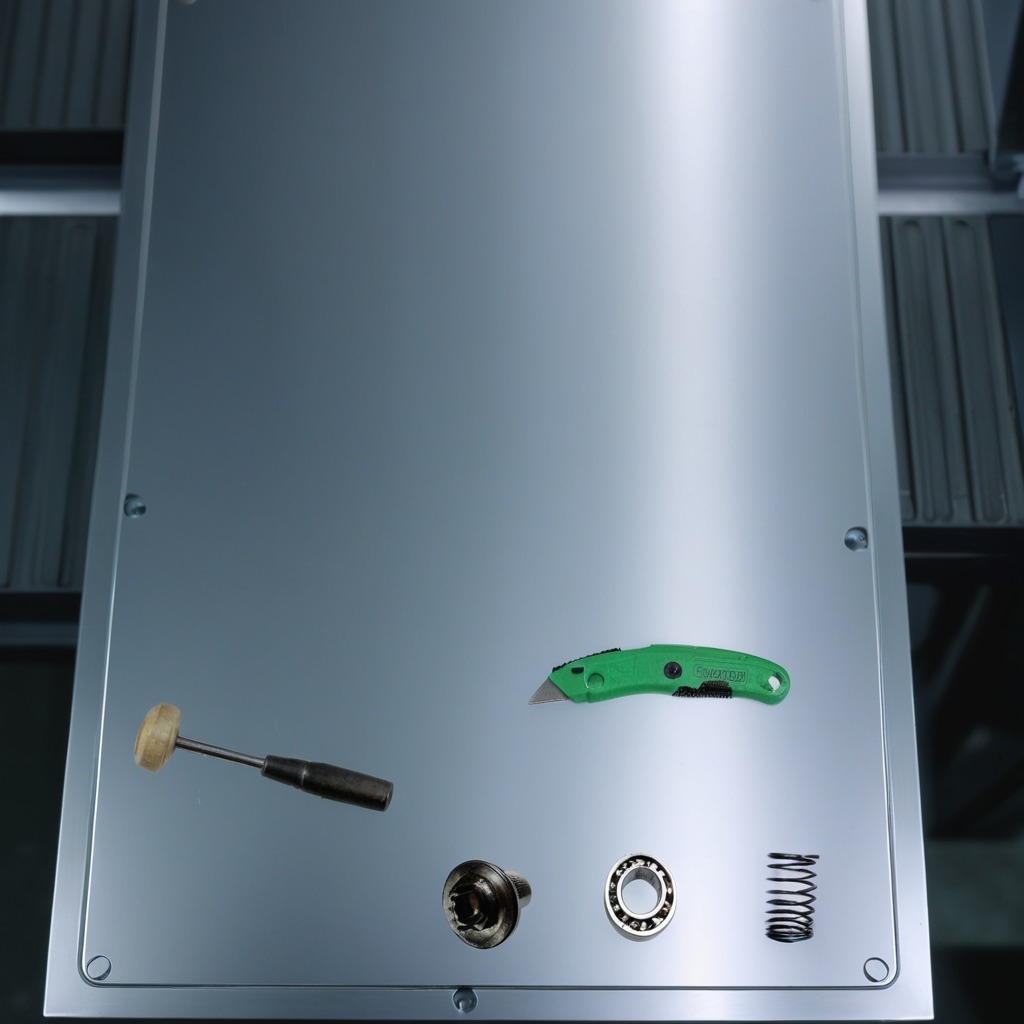
A metal ball bearing, a utility knife, a metal machine screw, a hammer, and a coiled metal spring are lying on the metal table.